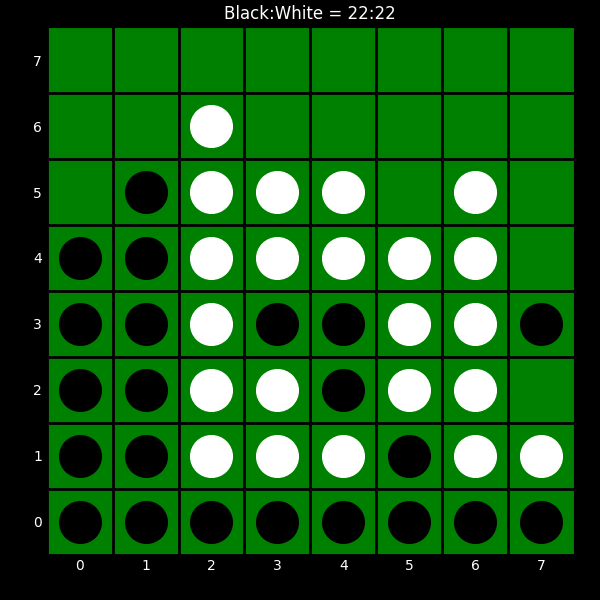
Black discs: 22
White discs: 22